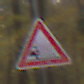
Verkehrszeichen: SplittSchotter
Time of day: MorningAfternoon
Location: Outdoor (Nature)
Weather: Overcast
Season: Autumn
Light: Natural